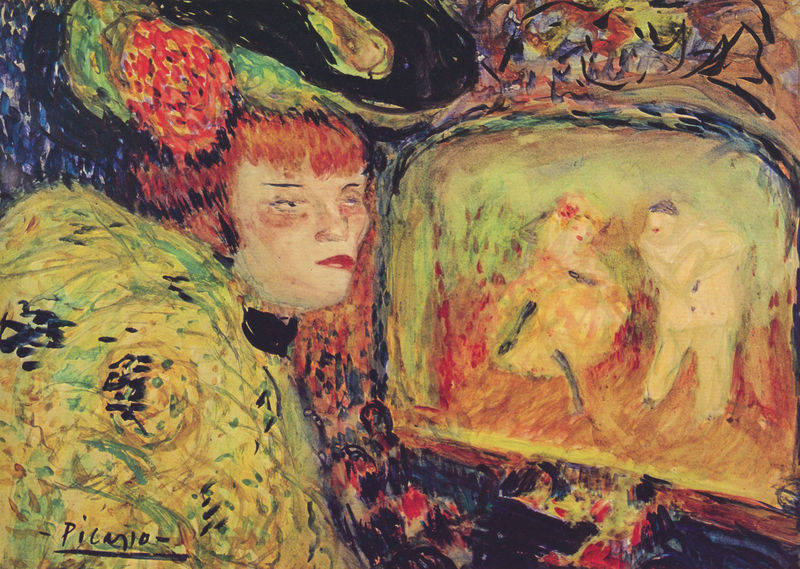
Titel: Der Japanische Diwan
Künstler: Pablo Ruiz Picasso
Institution: Privatbesitz
Schlagwörter: blau, weiß, gelb, grün, frau, hut, orange, schwarz, rot, tanz, gesicht, spiegel, bühne, theater, lippen, zuschauerin, picasso, femme, kopfschmuck, pierrot, la loge, pablo picasso$, théatre, vintgième siècle